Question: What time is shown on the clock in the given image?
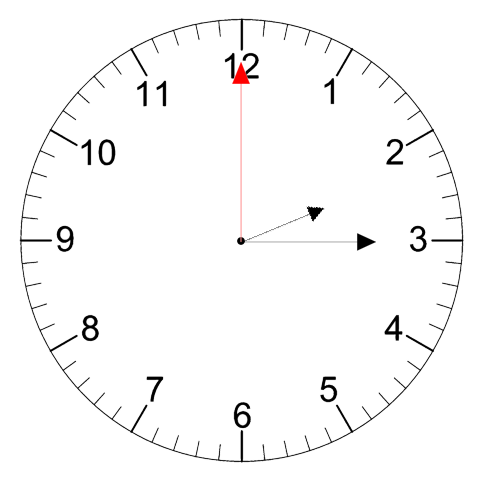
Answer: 02:15:00